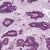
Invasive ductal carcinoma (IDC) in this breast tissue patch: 1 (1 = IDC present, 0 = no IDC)